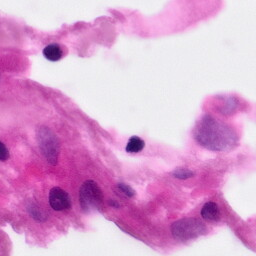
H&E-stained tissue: Pancreatic